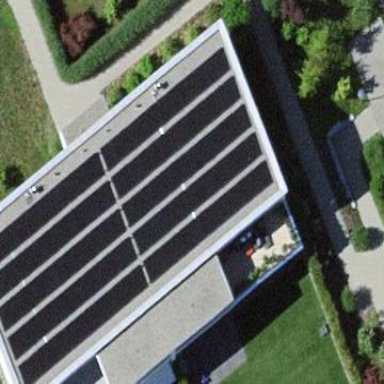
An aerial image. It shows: Solar power generator.